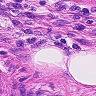
Metastatic tissue present: yes